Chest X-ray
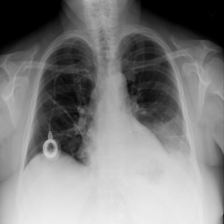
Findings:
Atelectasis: positive
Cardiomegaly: negative
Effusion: negative
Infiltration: negative
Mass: negative
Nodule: negative
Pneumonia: negative
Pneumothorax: negative
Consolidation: negative
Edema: negative
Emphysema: negative
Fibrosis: negative
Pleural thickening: negative
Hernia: negative